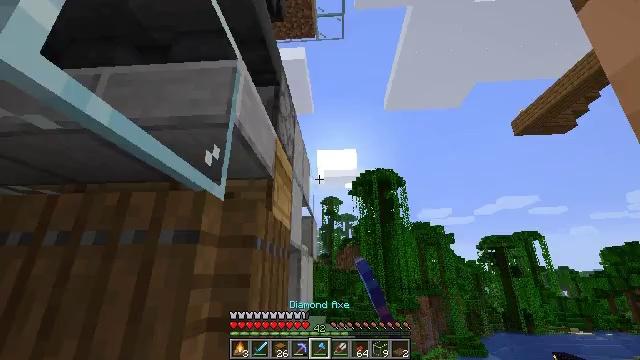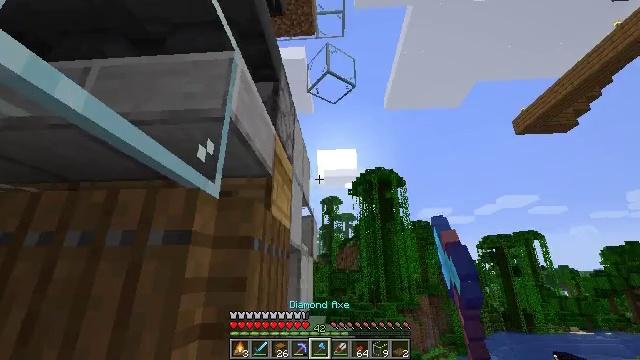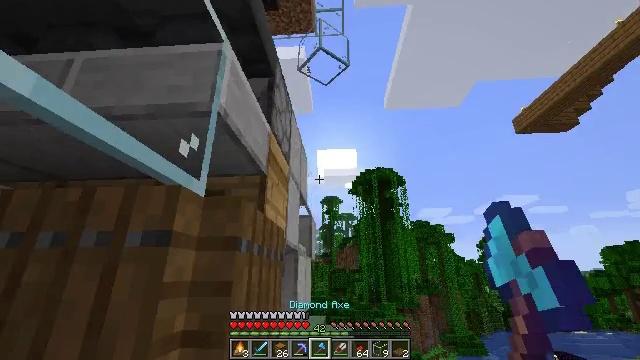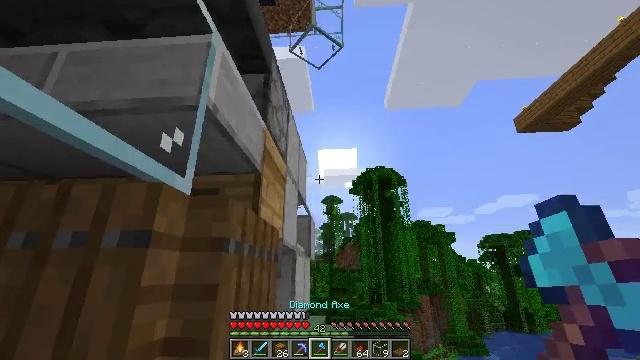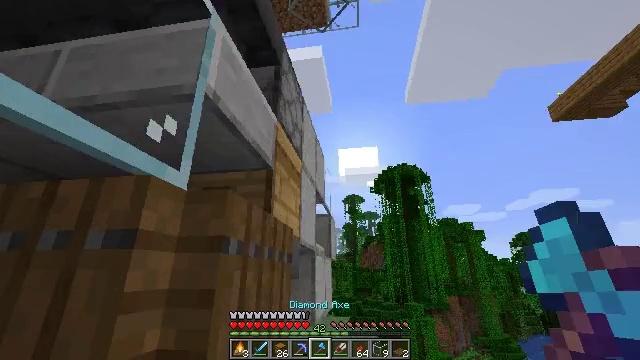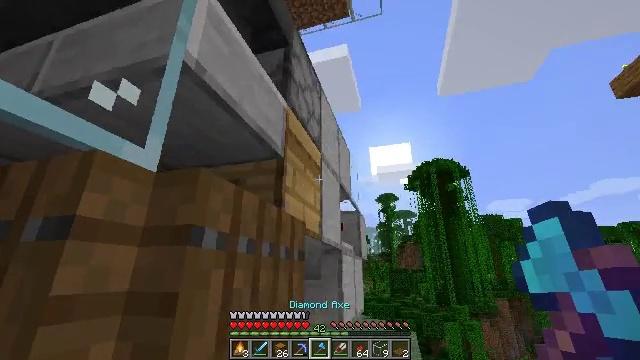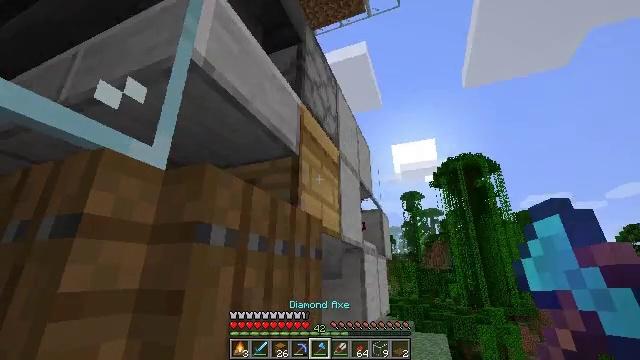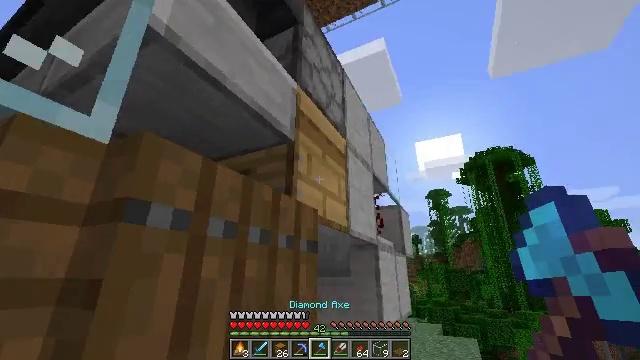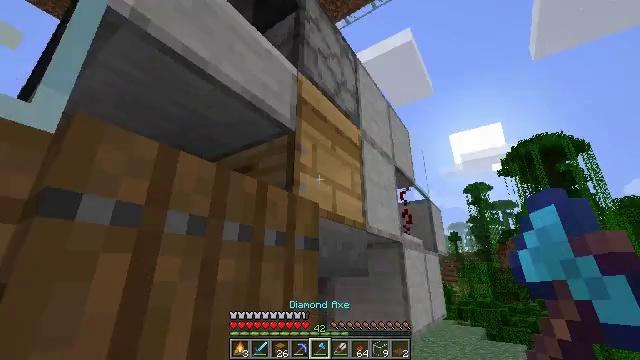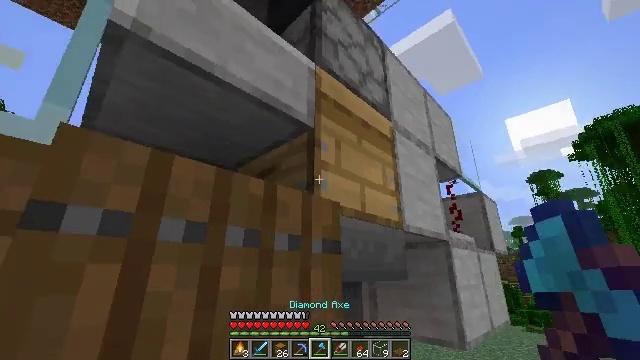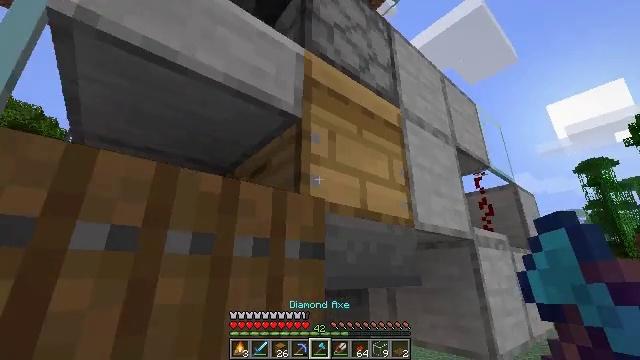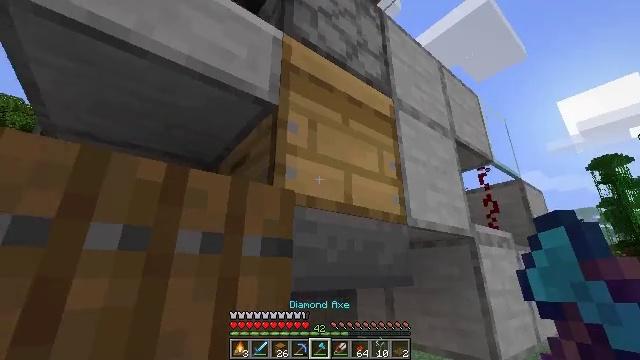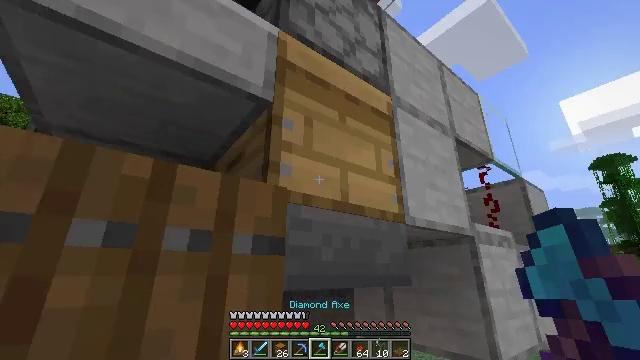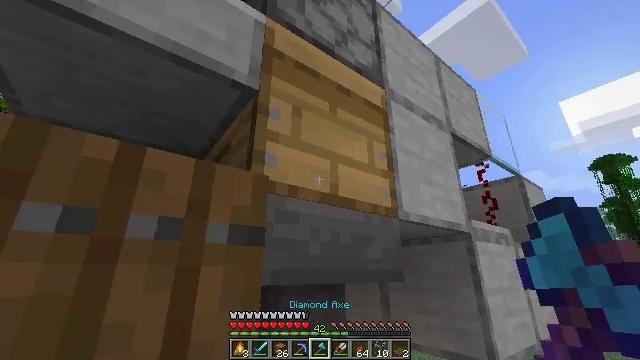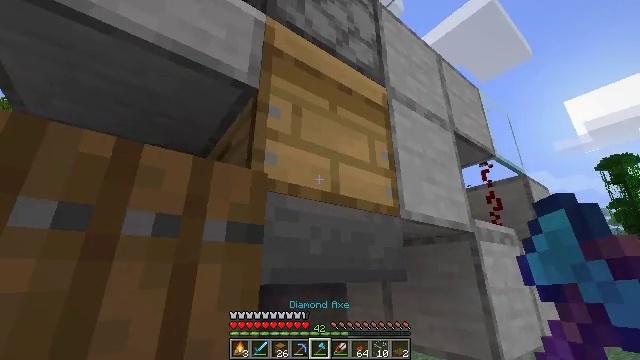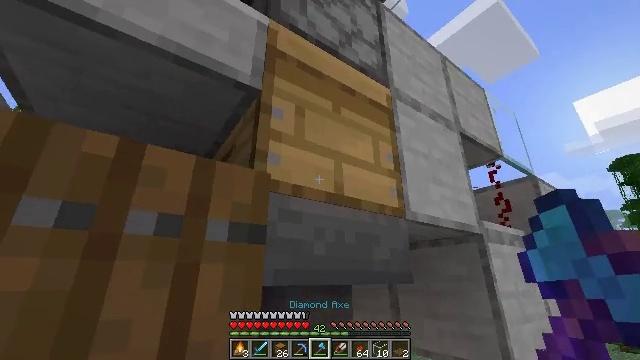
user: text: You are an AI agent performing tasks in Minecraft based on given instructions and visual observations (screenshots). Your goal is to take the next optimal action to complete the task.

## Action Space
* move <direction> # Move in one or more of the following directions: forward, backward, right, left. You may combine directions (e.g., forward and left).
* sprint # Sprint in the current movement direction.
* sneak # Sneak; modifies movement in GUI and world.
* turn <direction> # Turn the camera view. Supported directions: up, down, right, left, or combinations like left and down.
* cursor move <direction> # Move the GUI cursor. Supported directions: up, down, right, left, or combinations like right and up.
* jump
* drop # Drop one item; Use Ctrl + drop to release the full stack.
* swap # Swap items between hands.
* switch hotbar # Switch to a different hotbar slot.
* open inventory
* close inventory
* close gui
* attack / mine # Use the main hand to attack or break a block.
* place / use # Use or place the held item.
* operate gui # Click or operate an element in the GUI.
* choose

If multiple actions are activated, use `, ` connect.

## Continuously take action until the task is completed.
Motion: motion action
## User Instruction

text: Break the beehive while avoiding bees.
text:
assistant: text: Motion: move forward
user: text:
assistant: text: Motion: move forward and move right
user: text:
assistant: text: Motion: move forward and move right
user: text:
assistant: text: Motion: move forward and move right, turn left
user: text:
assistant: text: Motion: move forward and move right, turn left
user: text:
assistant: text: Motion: move forward and move right, turn left
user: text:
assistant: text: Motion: move forward and move right, turn left
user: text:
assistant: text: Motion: move forward and move right, turn left
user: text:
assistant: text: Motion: move forward and move right, turn left
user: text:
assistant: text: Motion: move forward and move right, turn left
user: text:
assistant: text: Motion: turn left
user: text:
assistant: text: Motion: no_op
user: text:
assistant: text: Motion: no_op
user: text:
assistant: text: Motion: no_op
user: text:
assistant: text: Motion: turn left
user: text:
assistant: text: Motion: no_op
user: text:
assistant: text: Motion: turn left
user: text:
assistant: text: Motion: turn left
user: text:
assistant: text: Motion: turn left and up
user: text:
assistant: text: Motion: turn left and up
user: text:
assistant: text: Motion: no_op
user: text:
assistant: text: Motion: no_op
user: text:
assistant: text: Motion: attack / mine
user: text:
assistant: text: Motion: attack / mine
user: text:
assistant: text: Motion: attack / mine
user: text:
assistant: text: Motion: attack / mine
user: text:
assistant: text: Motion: no_op
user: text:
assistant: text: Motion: move right, turn left
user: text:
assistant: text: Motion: move right, turn left
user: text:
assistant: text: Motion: move right, turn left